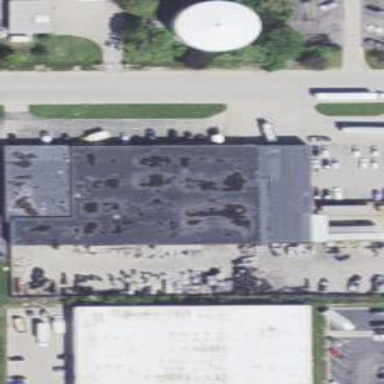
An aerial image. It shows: Industrial building containing tire shop.